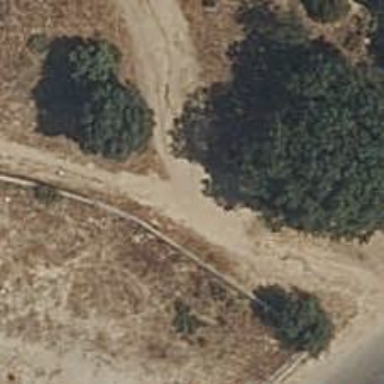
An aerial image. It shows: Path on the ground.